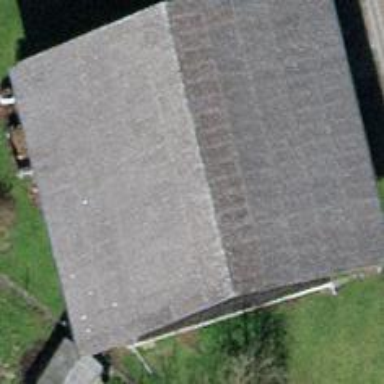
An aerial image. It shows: Garage building.